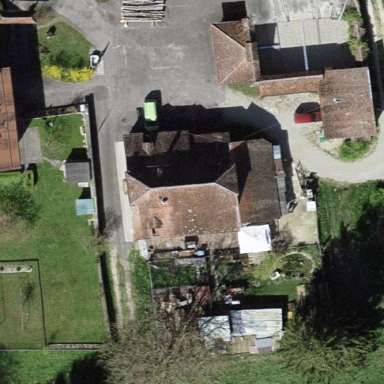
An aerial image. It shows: Farm building.